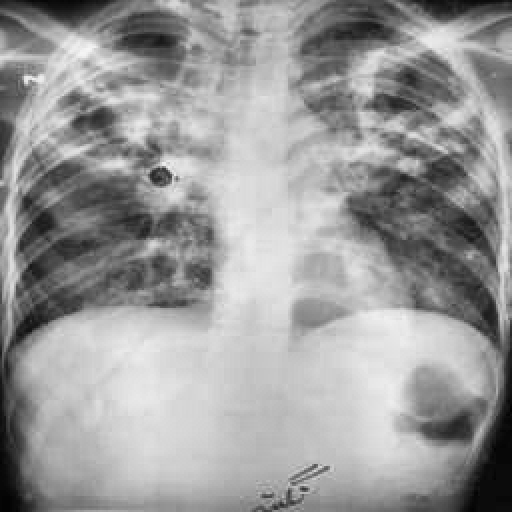
Finding: TUBERCULOSIS